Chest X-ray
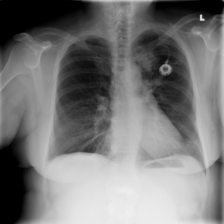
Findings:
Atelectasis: negative
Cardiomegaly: negative
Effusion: positive
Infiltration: negative
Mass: negative
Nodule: positive
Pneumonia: negative
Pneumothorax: negative
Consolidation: negative
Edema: negative
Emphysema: negative
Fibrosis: negative
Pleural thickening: negative
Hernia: negative